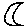
Label: moon